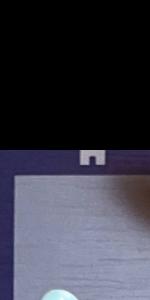
Label: Empty